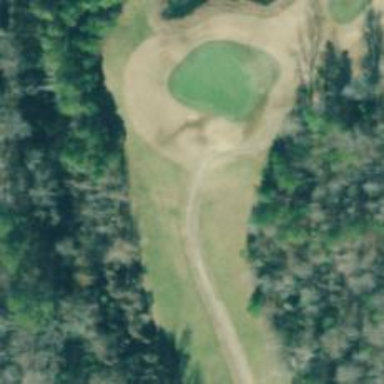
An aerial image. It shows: Path designated for golf carts.